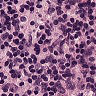
Metastatic tissue present: no